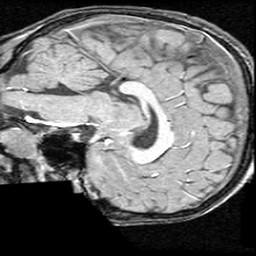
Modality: T1w
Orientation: sagittal
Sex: male
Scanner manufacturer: ge
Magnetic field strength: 1.5 T
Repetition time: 21 s
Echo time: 0.008 s